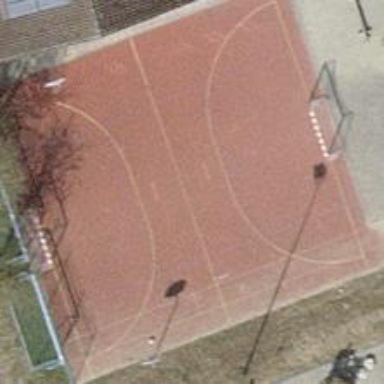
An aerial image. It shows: Basketball court in the leisure land pitch.